Question: I have the following domain class
'''
class Something {
User user
BigDecimal balance
Boolean cancelled
String status
Client client
Date dateCreated
Date lastUpdated
static constraints { ... }
...
}
'''
I need to create a filter to this domain class the ui looks like this

I do not know how to create this filter all its criteria are optionals so I need your suggestions about what is the best way to create a criteria filter?
Thanks
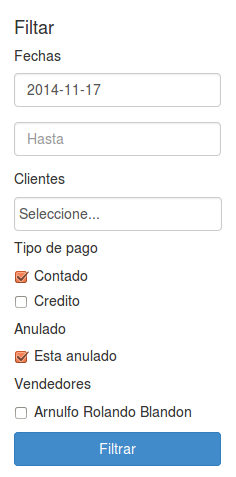
Answer: I'd do it like this
'''
List<Something filter(Client client, String status, BigDecimal balance) (
Something.withCriteria {
if (client) {
eq 'client', client
}
if (status) {
eq 'status', status
}
if (balance != null) {
eq 'balance', balance
}
// other predicates go here....
}
}
'''